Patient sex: M
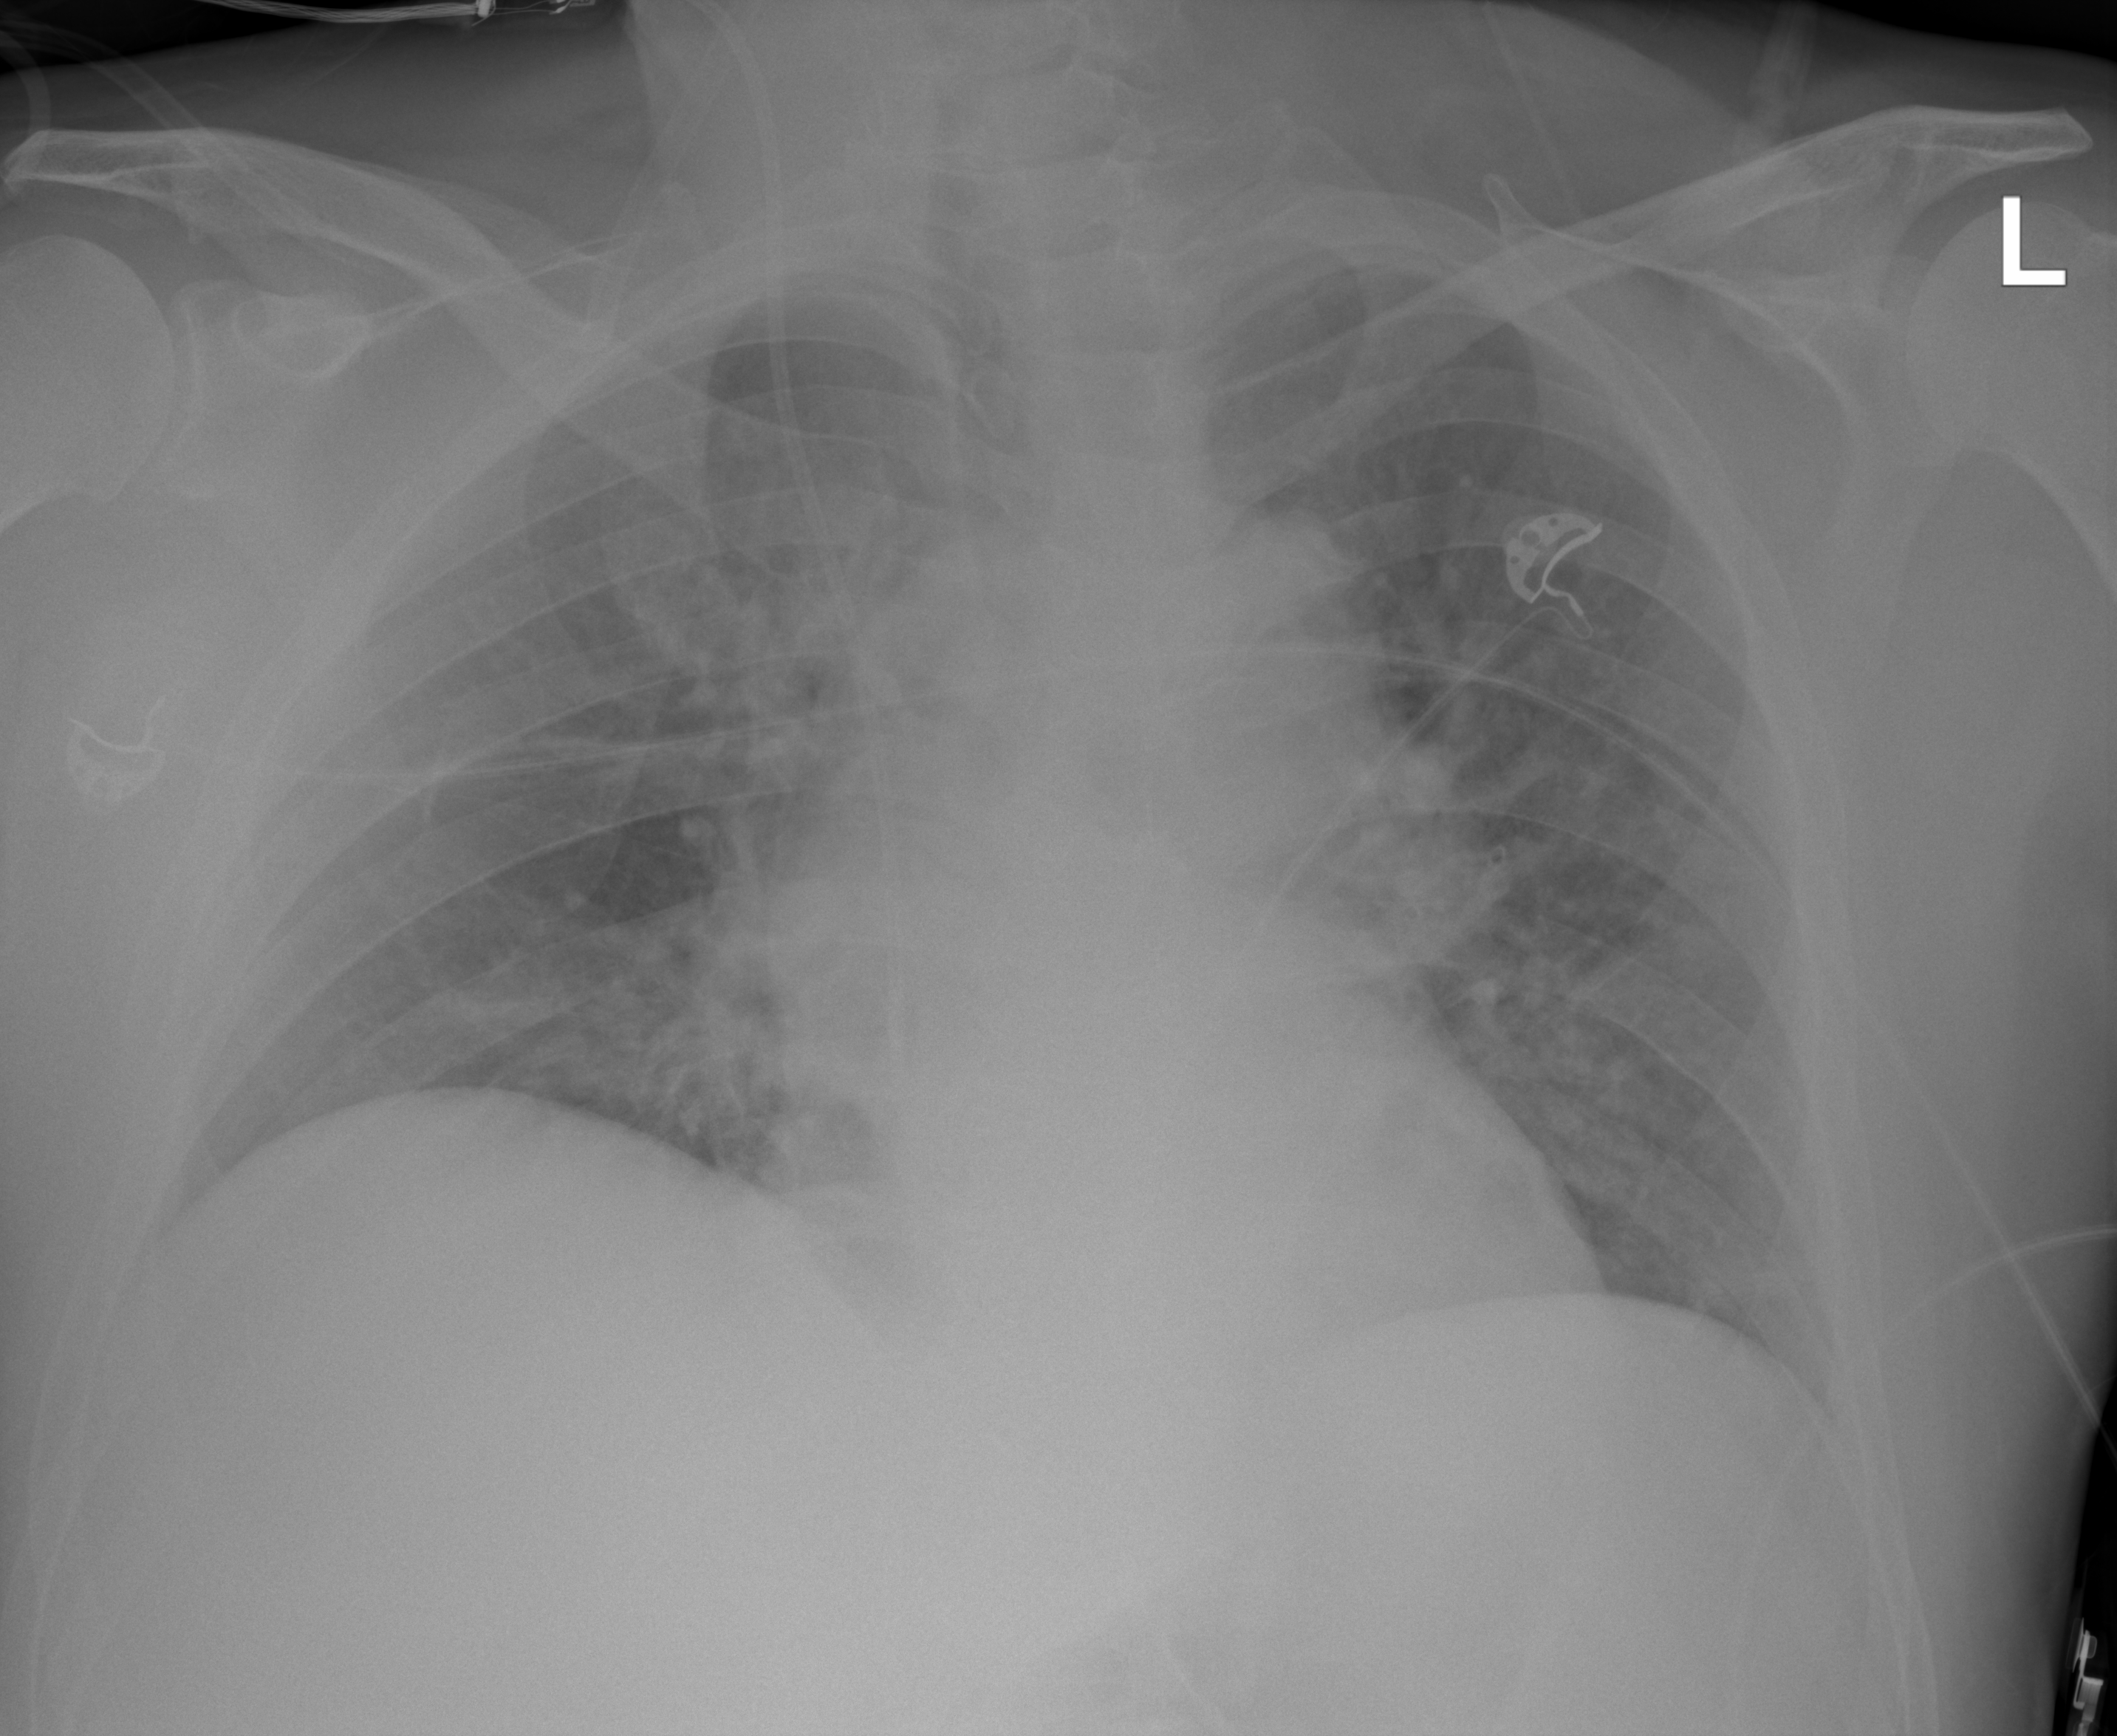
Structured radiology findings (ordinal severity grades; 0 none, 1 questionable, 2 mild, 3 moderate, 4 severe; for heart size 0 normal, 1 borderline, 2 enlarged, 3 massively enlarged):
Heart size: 1
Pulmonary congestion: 2
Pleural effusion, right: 0
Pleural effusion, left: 0
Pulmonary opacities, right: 2
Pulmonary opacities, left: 2
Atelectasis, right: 2
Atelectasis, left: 2